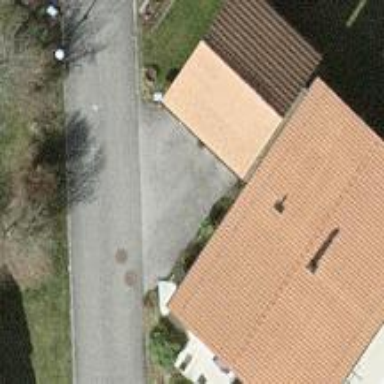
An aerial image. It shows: Garage.